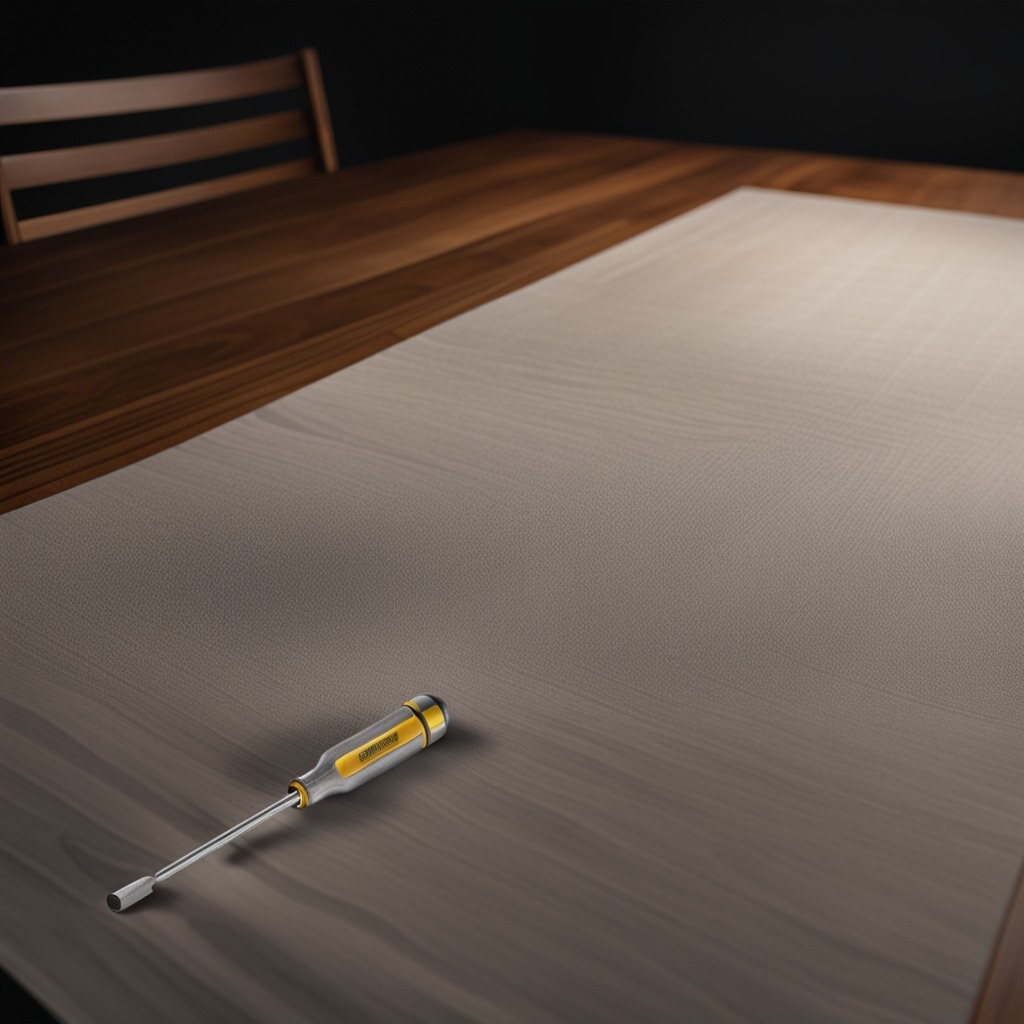
A screwdriver lying on a wooden table.